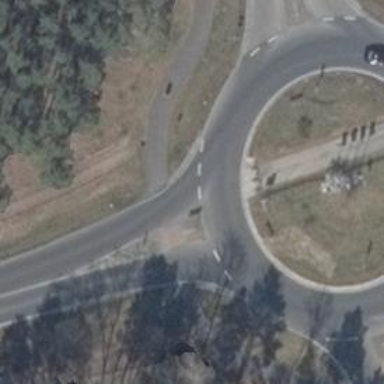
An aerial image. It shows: Unmarked crossing with pedestrian island.